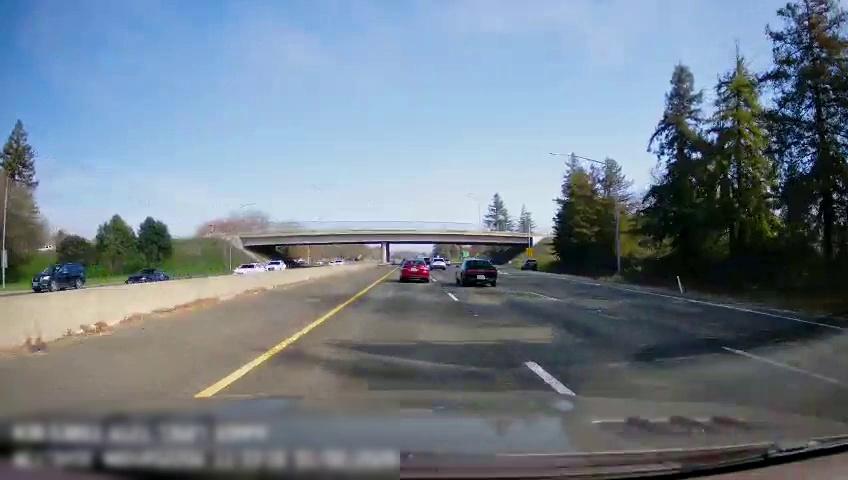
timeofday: Day
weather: Sunny
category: Drivable Space
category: Vehicles | SUV
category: Vehicles | Car
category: Vehicles | Car
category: Vehicles | SUV
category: Vehicles | Car
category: Vehicles | Car
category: Vehicles | Car
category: Vehicles | SUV
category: Lanes | Current Lane
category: Lanes | Current Lane
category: Lanes | Alternate Lane
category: Lanes | Alternate Lane